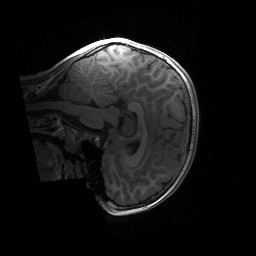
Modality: T1w
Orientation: sagittal
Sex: female
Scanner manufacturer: siemens
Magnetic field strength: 3 T
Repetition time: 1.9 s
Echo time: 0.00243 s